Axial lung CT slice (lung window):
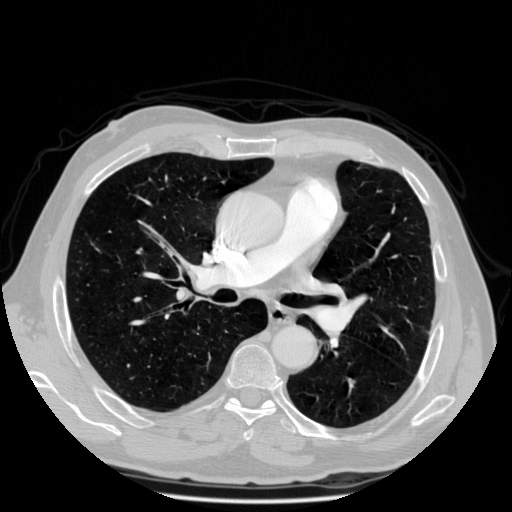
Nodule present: no